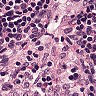
Metastatic tissue present: no